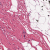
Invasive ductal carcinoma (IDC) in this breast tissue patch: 0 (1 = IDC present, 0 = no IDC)